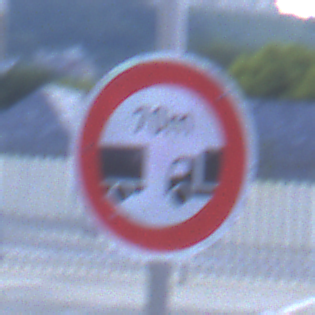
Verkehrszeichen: VerbotUnterschreitenMindestabstand
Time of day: SunriseSunset
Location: Outdoor (Suburban)
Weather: PartlyCloudy
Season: NotSpecified
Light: Natural